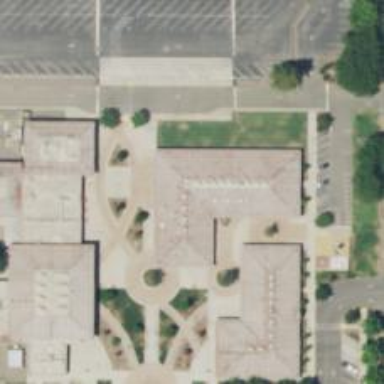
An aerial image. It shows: School.